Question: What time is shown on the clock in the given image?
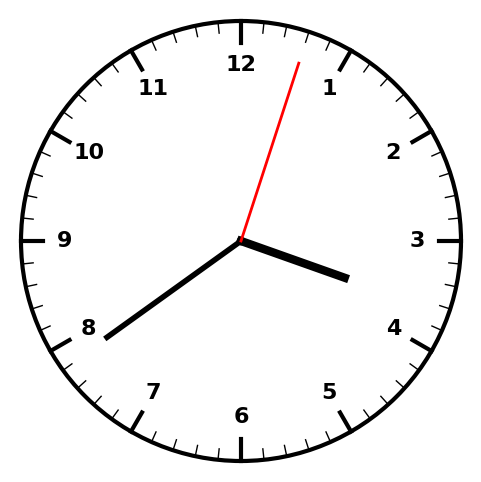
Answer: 03:39:03